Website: home-depot
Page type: store-pickup
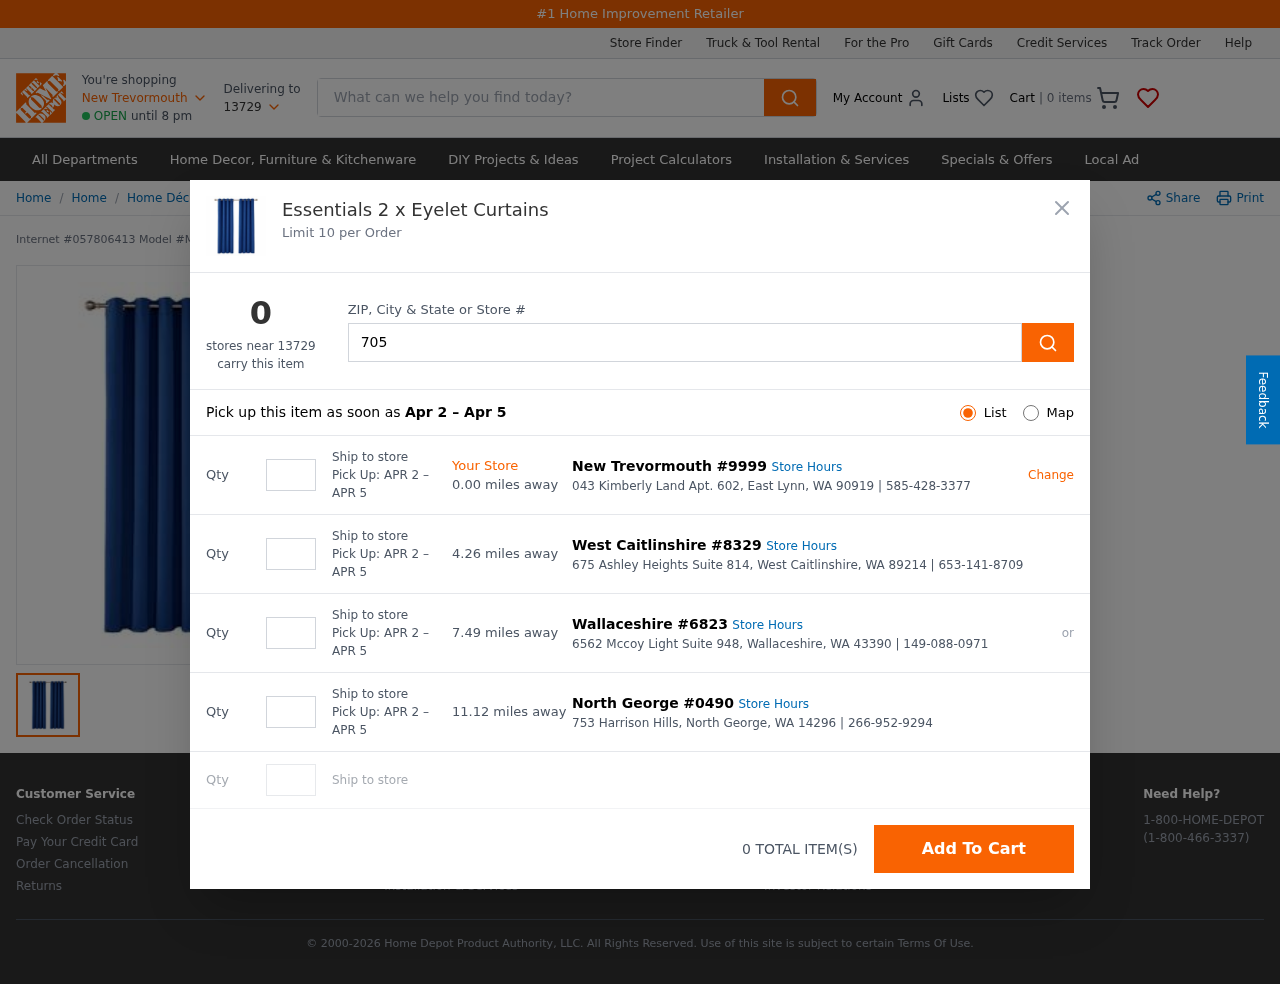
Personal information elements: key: PII_CITY
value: New Trevormouth
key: PII_LOCATION1_CITY_STATE_ZIP
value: East Lynn, WA 90919
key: PII_LOCATION1_STREET
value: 043 Kimberly Land Apt. 602
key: PII_LOCATION2_CITY
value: West Caitlinshire
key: PII_LOCATION2_CITY_STATE_ZIP
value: West Caitlinshire, WA 89214
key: PII_LOCATION2_STREET
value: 675 Ashley Heights Suite 814
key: PII_LOCATION3_CITY
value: Wallaceshire
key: PII_LOCATION3_CITY_STATE_ZIP
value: Wallaceshire, WA 43390
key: PII_LOCATION3_STREET
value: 6562 Mccoy Light Suite 948
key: PII_LOCATION4_CITY
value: North George
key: PII_LOCATION4_CITY_STATE_ZIP
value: North George, WA 14296
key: PII_LOCATION4_STREET
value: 753 Harrison Hills
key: PII_POSTCODE
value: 13729
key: PII_POSTCODE2
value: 70500
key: PII_LOCATION1_PHONE
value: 585-428-3377
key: PII_LOCATION2_PHONE
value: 653-141-8709
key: PII_LOCATION3_PHONE
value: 149-088-0971
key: PII_LOCATION4_PHONE
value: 266-952-9294
Product elements: key: PRODUCT1_BREADCRUMB
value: Home
Home Décor
Window Treatments
Curtains
Eyelet Curtains
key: PRODUCT1_NAME
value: Essentials 2 x Eyelet Curtains
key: PRODUCT_INTERNET_NUMBER
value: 057806413
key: PRODUCT_MODEL_NUMBER
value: MW_OHW996571
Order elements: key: ORDER_NUM_ITEMS
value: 0
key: ORDER_PICKUP_DATE_RANGE
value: APR 2 – APR 5
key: ORDER_PICKUP_DATE_RANGE
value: Apr 2 – Apr 5
Search elements: key: HEADER_SEARCH
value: What can we help you find today?
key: SEARCH_STORE_LOCATION
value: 70500
Other elements: key: STORE1_DISTANCE
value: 0.00
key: STORE1_NUMBER
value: #9999
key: STORE2_DISTANCE
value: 4.26
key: STORE2_NUMBER
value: #8329
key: STORE3_DISTANCE
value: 7.49
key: STORE3_NUMBER
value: #6823
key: STORE4_DISTANCE
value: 11.12
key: STORE4_NUMBER
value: #0490